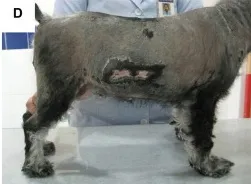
Schematic diagram photography of cutaneous lesion improvement. Generalized skin lesions, including alopecia, were improved after additional hypothyroidism management at 1 month.
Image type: medical_photograph (skin_photograph)